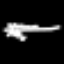
Label: squiggle